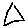
Label: triangle